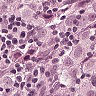
Metastatic tissue present: yes